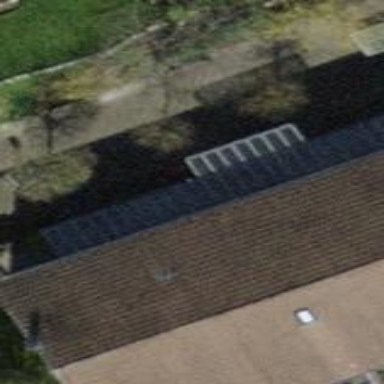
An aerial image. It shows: View of roof of building.